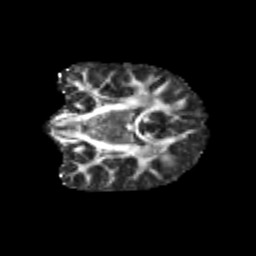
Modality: FA
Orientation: coronal
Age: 11
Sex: male
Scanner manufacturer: siemens
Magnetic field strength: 3 T
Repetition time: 3.8 s
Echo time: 0.07 s